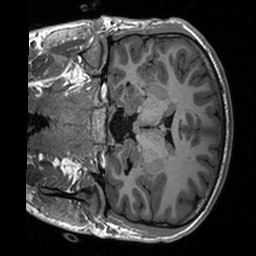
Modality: T1w
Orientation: coronal
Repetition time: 8 s
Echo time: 0.066 s